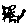
Label: cat